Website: home-depot
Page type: billing-address
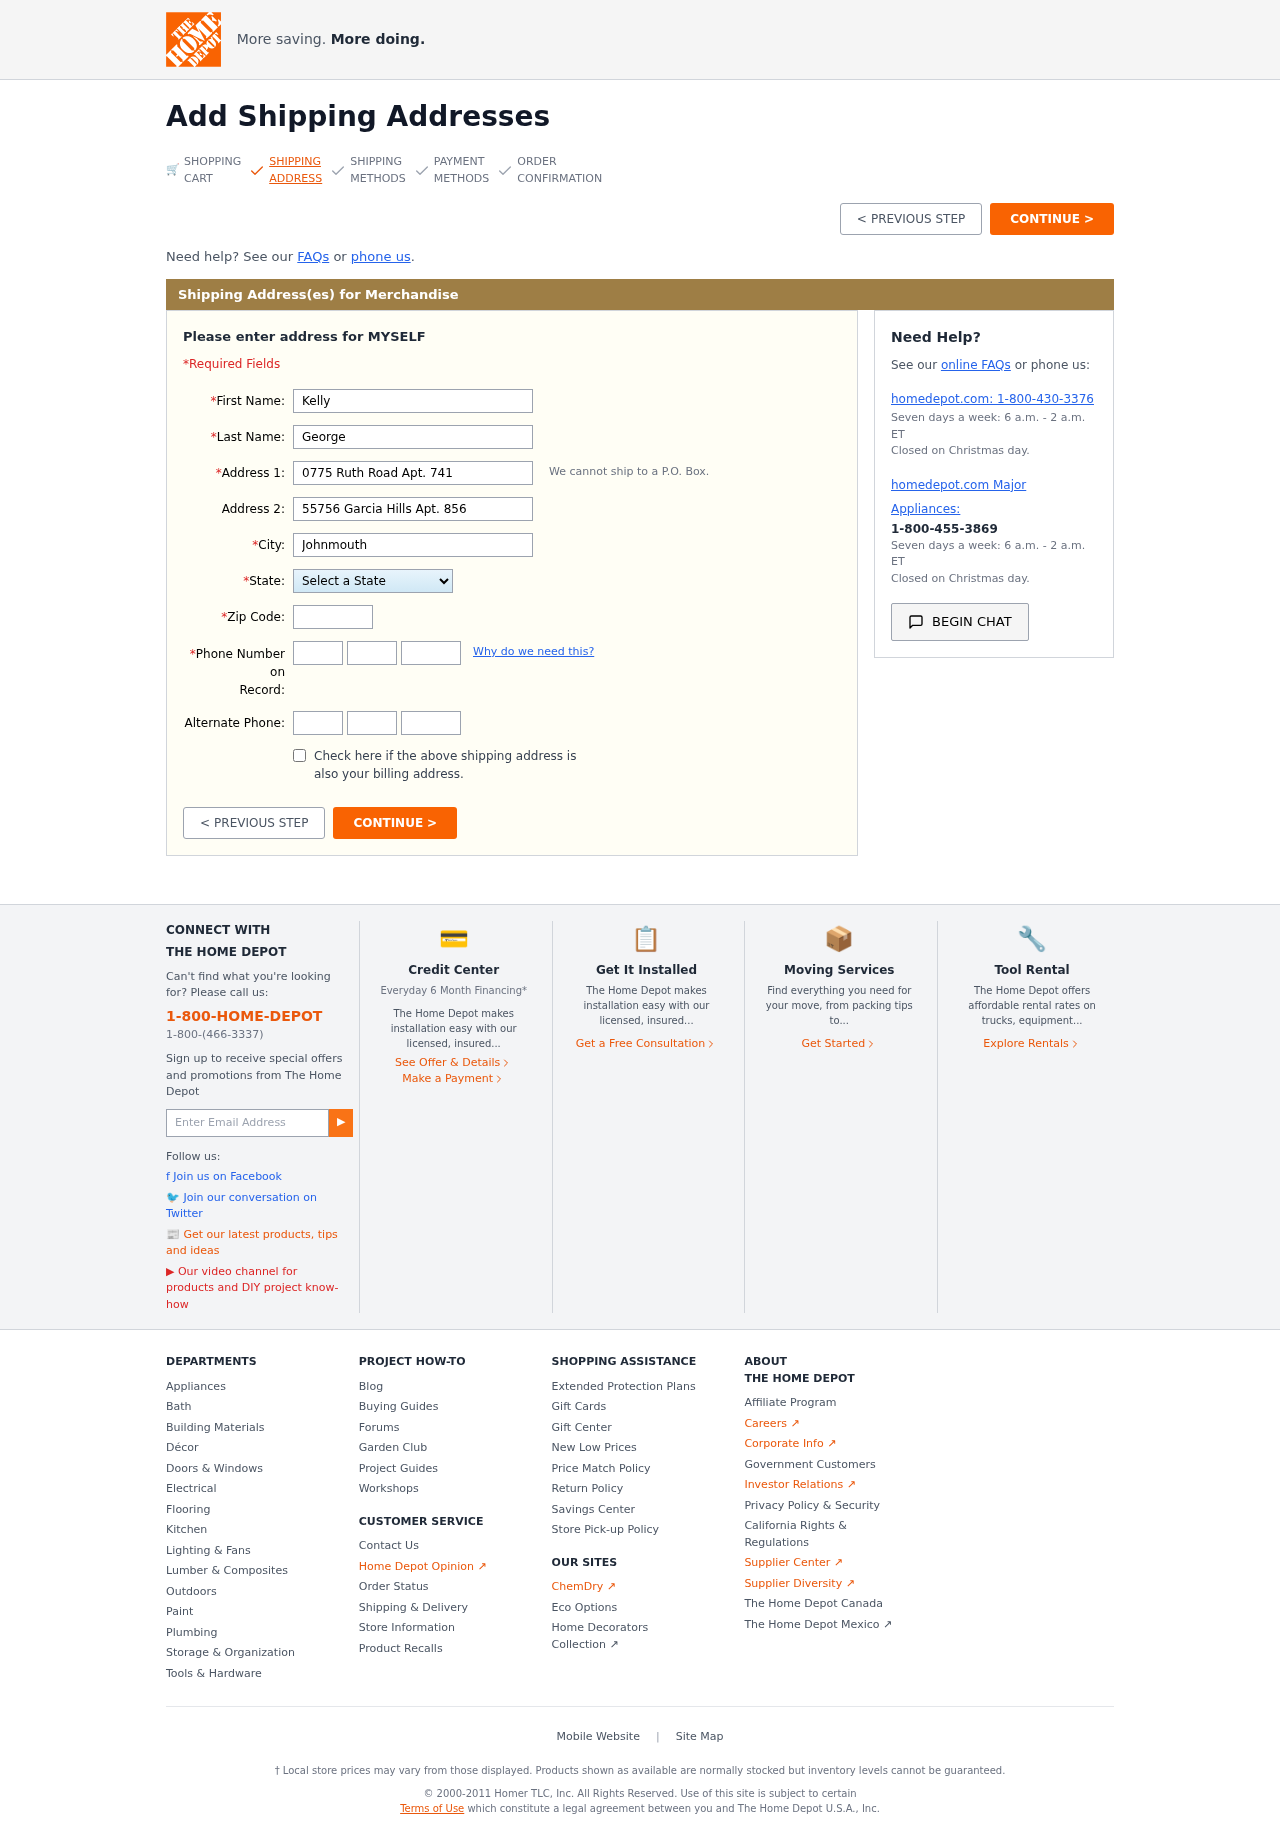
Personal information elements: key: PII_STATE
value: Idaho
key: PII_FIRSTNAME
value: Kelly
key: PII_LASTNAME
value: George
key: PII_STREET
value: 0775 Ruth Road Apt. 741
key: PII_STREET2
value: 55756 Garcia Hills Apt. 856
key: PII_CITY
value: Johnmouth
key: PII_POSTCODE
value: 85968
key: PII_PHONE_AREA
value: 830
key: PII_PHONE_PREFIX
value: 702
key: PII_PHONE_LINE
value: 8661